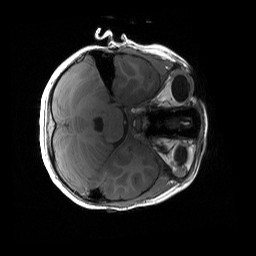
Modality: T1w
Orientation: axial
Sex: female
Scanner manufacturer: siemens
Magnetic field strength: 3 T
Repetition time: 1.9 s
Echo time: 0.00243 s